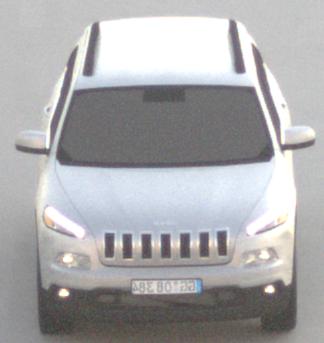
Make: Jeep
Model: Cherokee 3.2 V6 Pentastar
Detailed model: Cherokee (KL)
Model produced from: 2014/07
Model produced until: 2015/07
Doors: 5
Color: white
Road condition: dry road
Daytime: sunrise or sunset
Contrast: low contrast